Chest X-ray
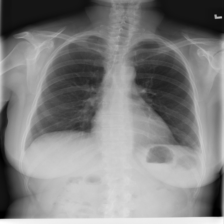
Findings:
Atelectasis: negative
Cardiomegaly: negative
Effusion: negative
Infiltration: negative
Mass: negative
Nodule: negative
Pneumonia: negative
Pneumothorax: negative
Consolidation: negative
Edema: negative
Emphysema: negative
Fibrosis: negative
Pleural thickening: negative
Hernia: negative